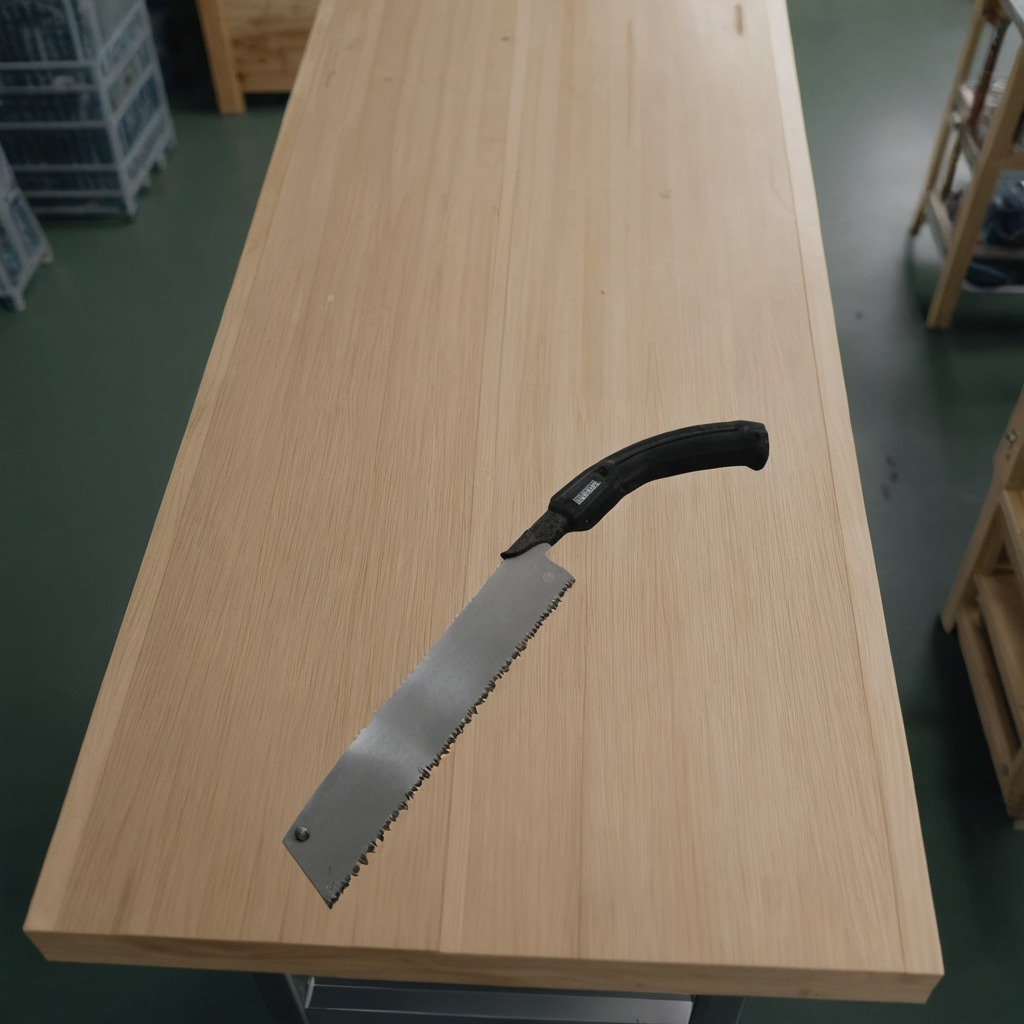
A handheld metal saw is lying on the workbench.